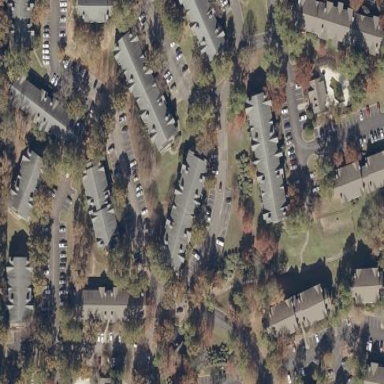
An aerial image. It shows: Residential area with apartments.